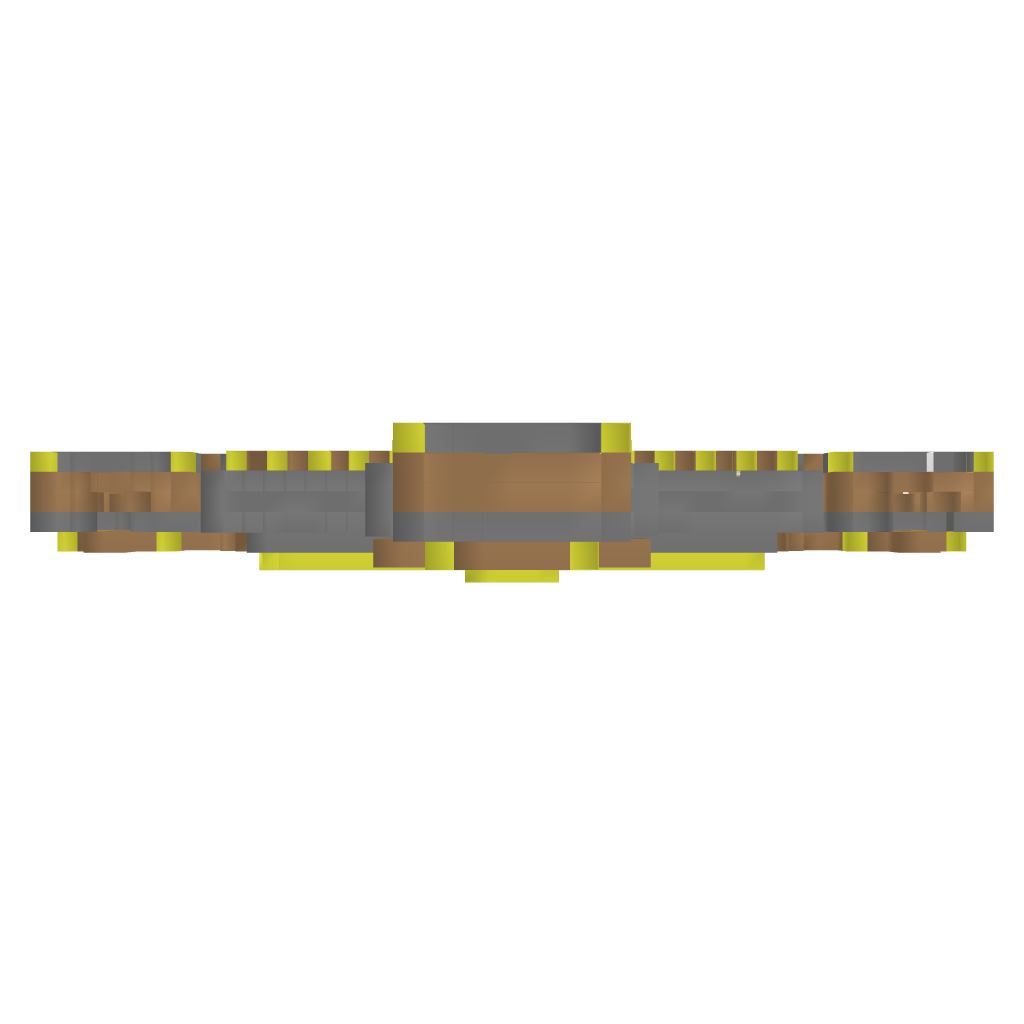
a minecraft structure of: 5 blocks high structure